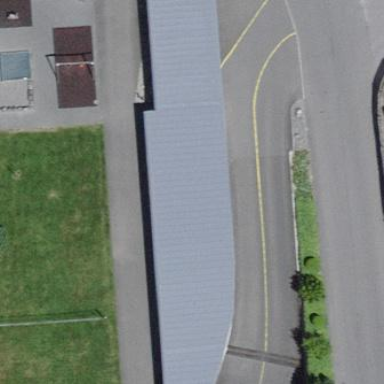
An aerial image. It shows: View of roof of building.